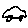
Label: car